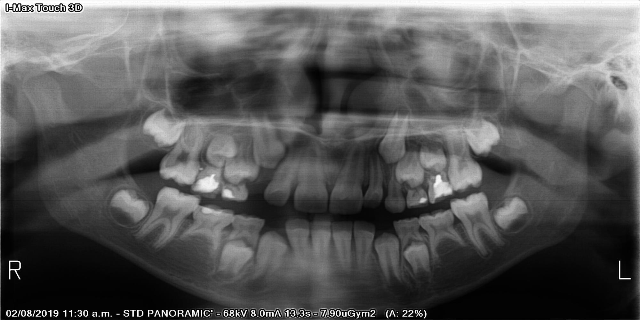
child